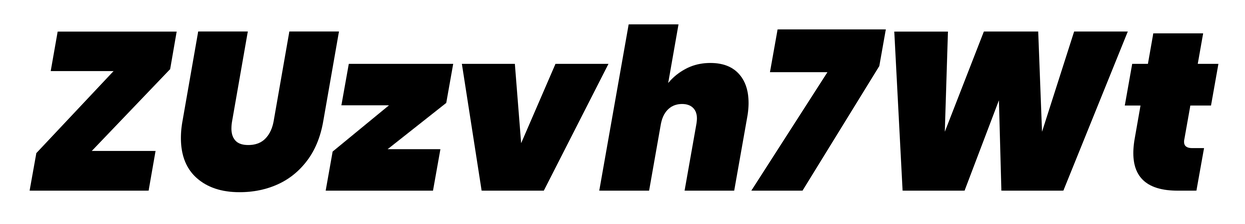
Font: Poppins-BlackItalic